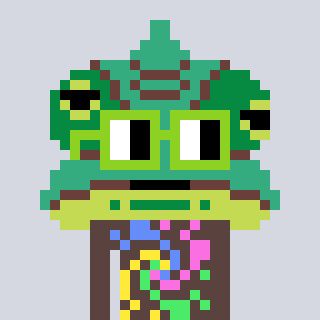
a pixel art character with square light green glasses, a chameleon-shaped head and a darkbrown-colored body on a cool background